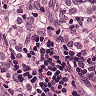
Metastatic tissue present: yes